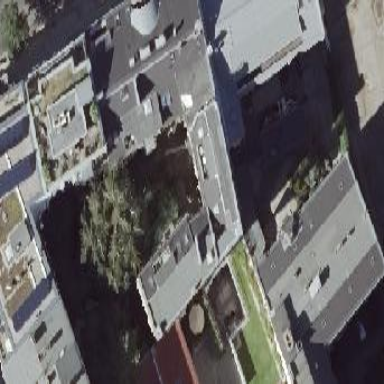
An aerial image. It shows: The image shows part of apartment building.